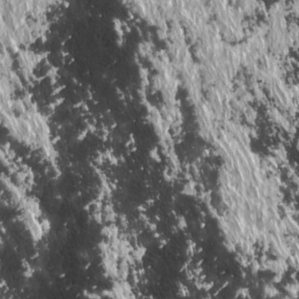
Label: frost